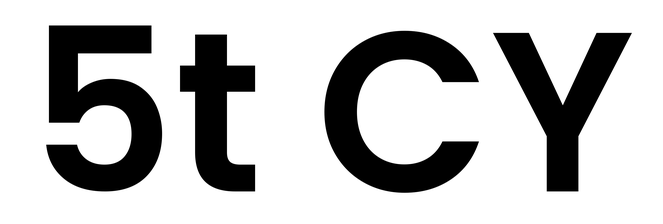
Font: Poppins-SemiBold